Question: I have a polar chart I created by MSChart control in my WinForms app. X axis type is date, y is integer. X represents exactly one day.
My problem is that I can not set date 00:00 to the place I need, it always appears at various places.
Here is the chart I create:

00 is highlighted by red. I'd like to move it where now 14:00 can be found (highlighted by blue).
How can I do it?
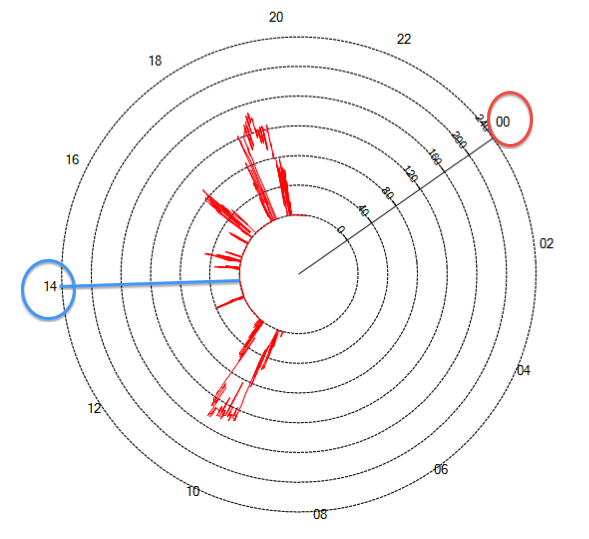
Answer: Finally I've got it by myself:
'''
chartMain.ChartAreas["Default"].AxisX.Crossing = 270;
'''